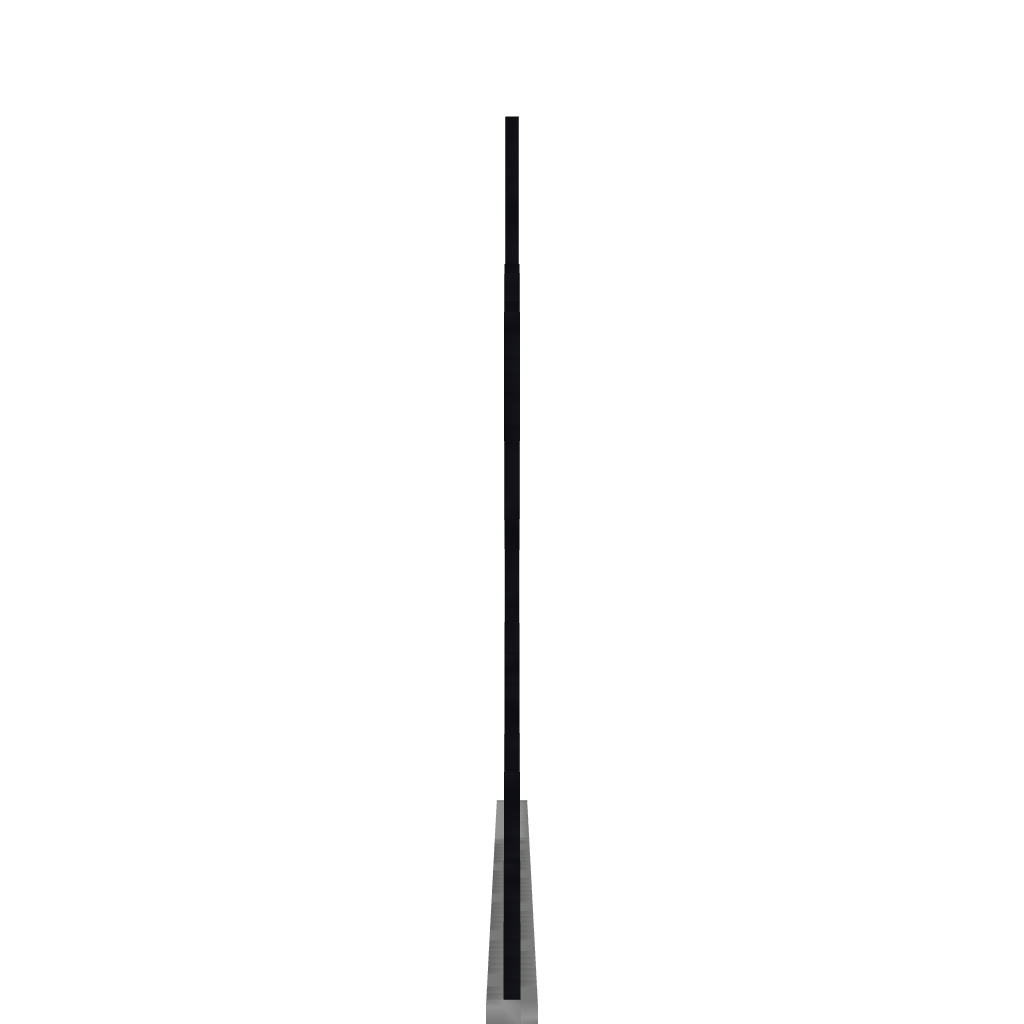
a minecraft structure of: Scooby Doo Pixel Art